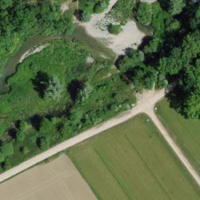
EUNIS habitat code: 23
Species observed at this site:
Lythrum salicaria
Stictopleurus punctatonervosus
Nasturtium officinale
Epilobium hirsutum
Tussilago farfara
Melilotus albus
Primula veris
Cyperus eragrostis